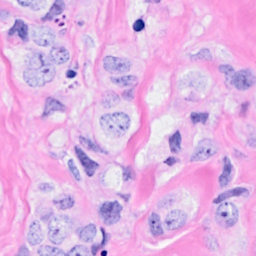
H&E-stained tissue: Breast